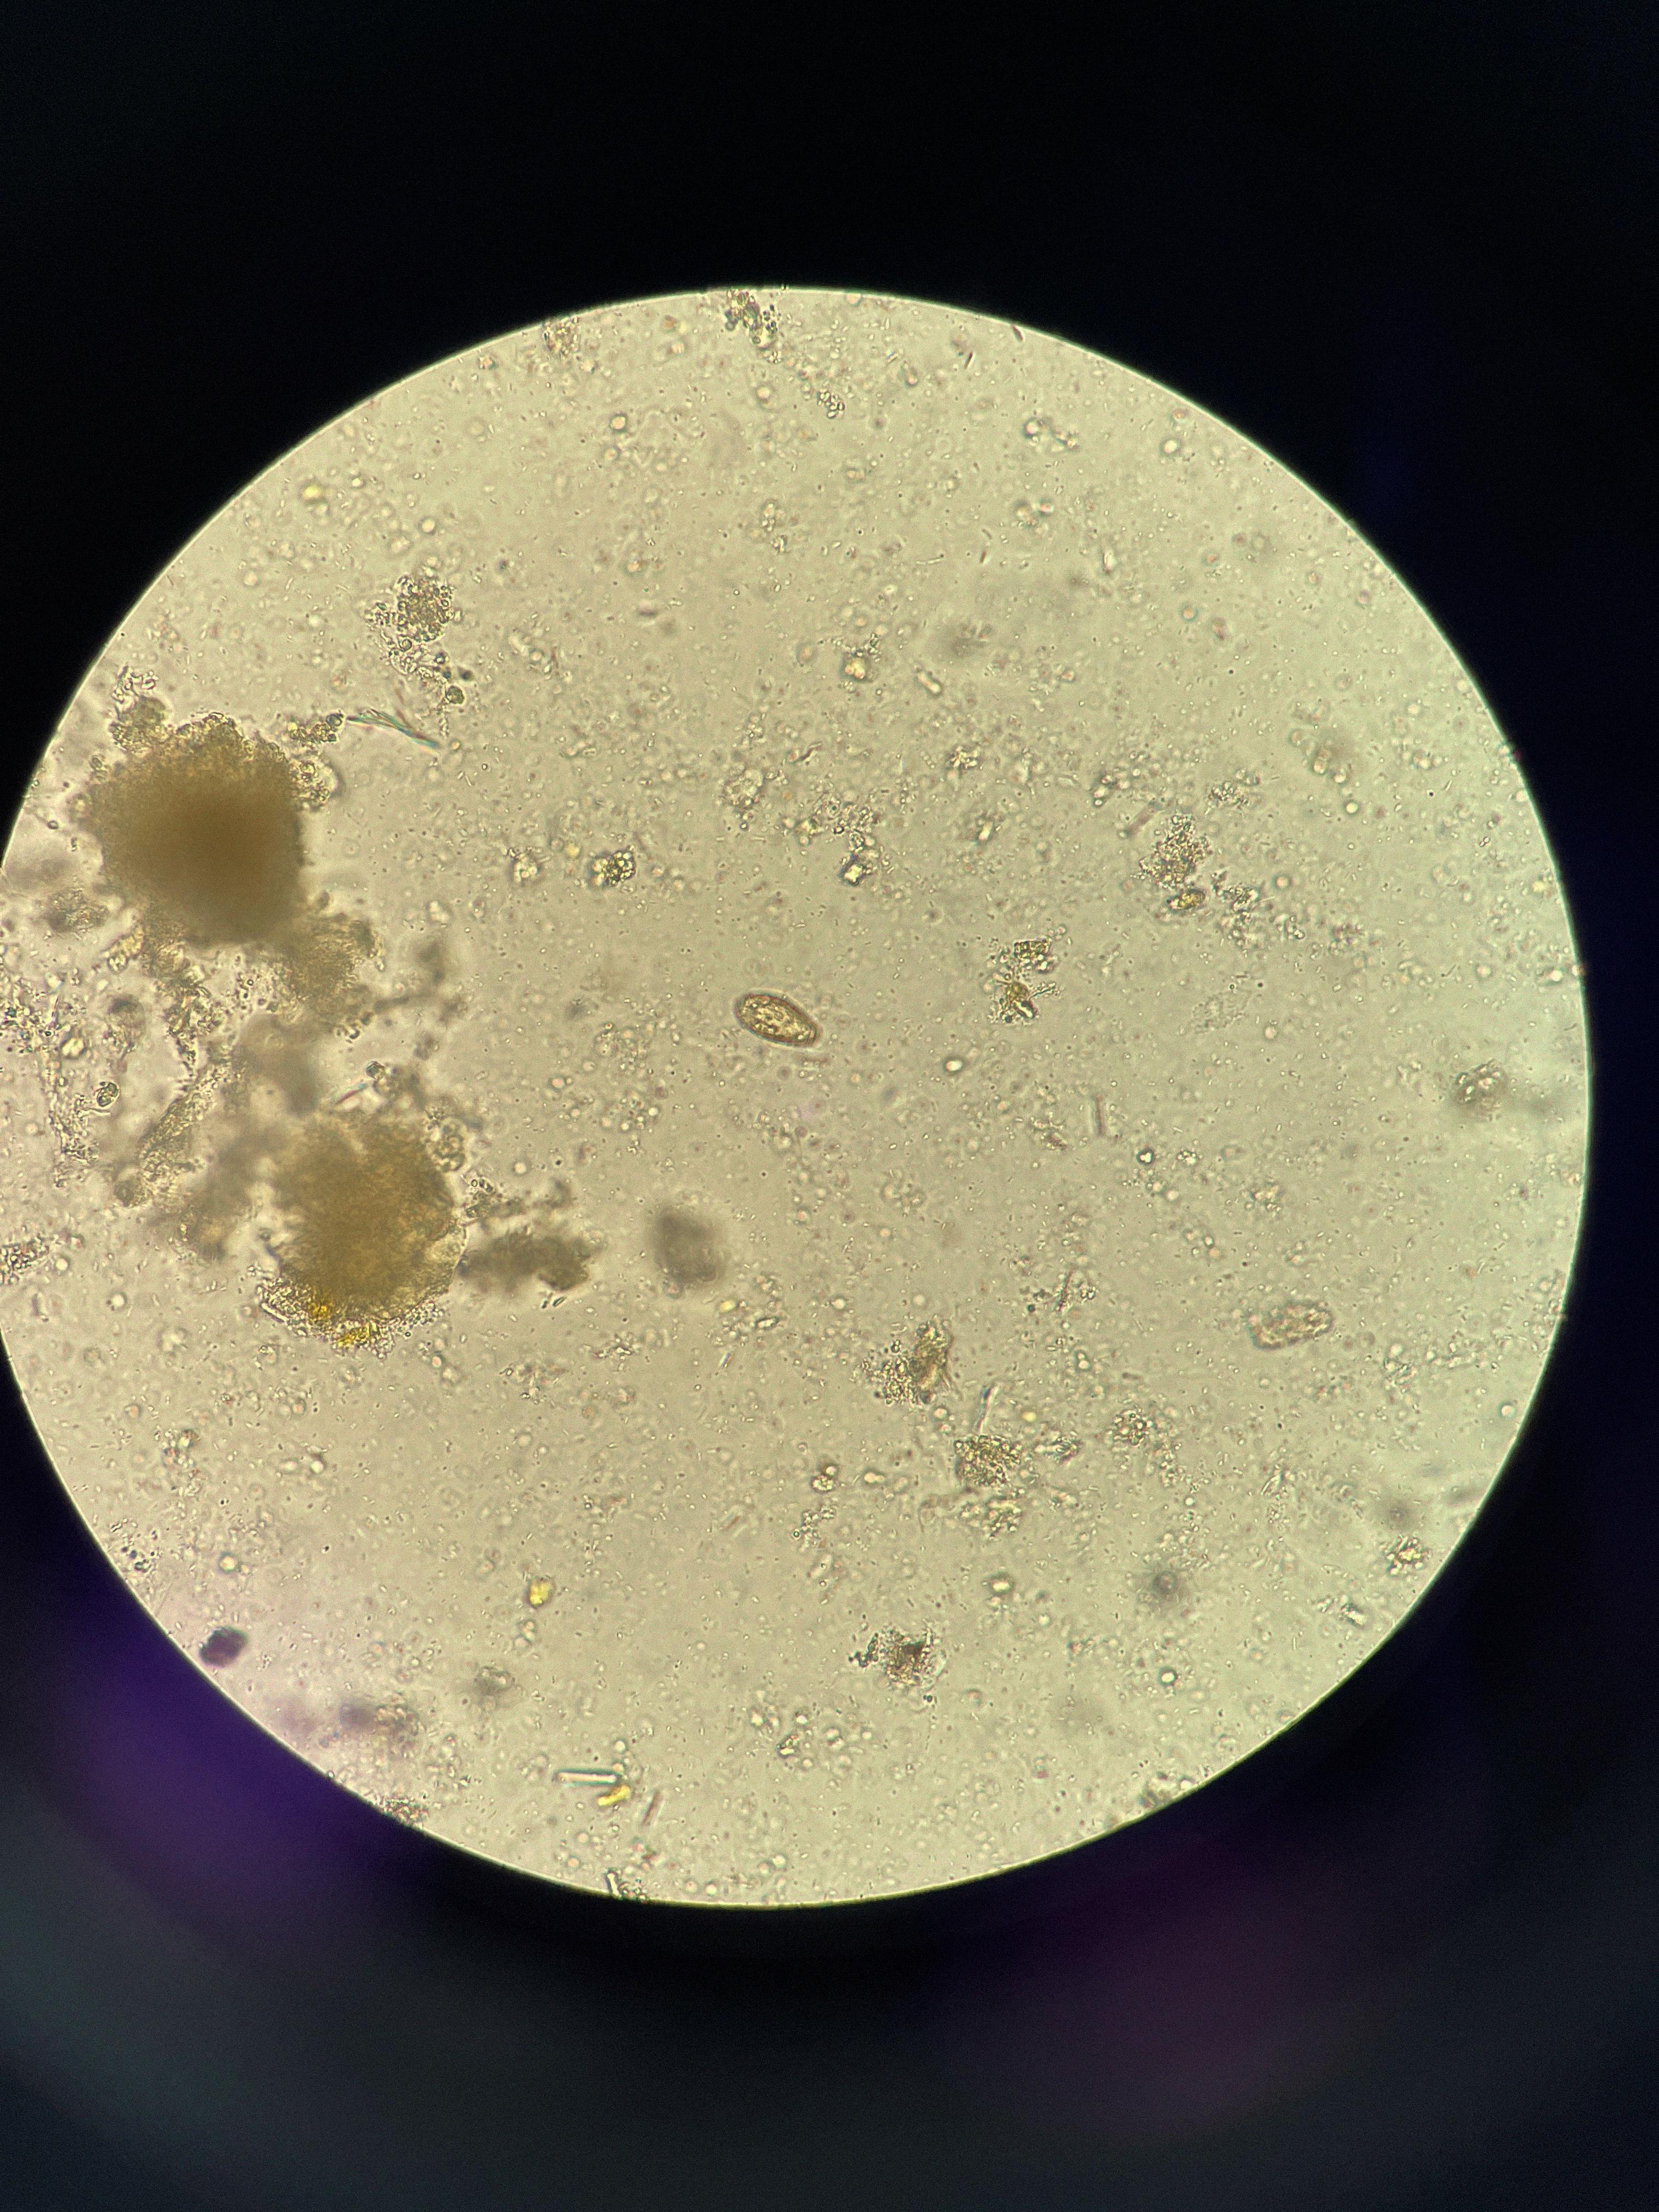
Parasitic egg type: Opisthorchis viverrine